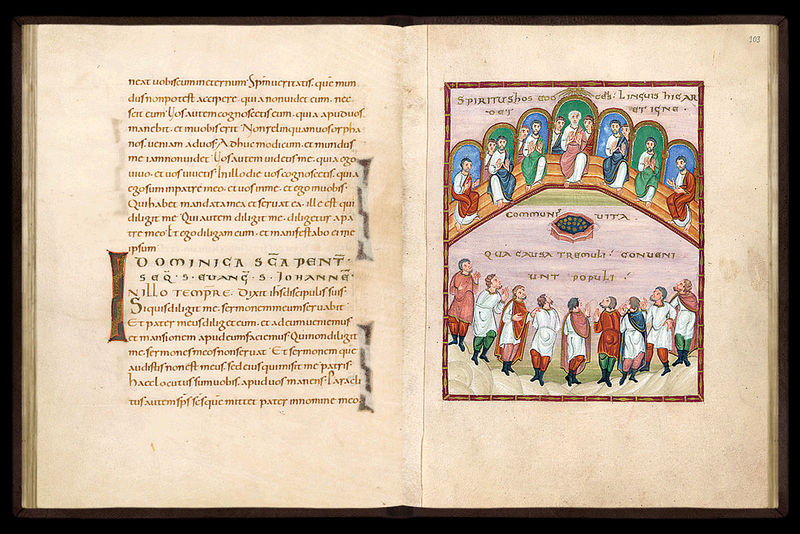
Titel: Egbert- Codex (Codex Egberti)
Institution: Trier, Stadtbibliothek/Stadtarchiv
Schlagwörter: blau, grün, sitzen, männer, säulen, rot, versammlung, rahmen, bild, gewand, sitzend, kreis, schrift, bank, buch, illustration, text, volk, abendmahl, jünger, handschrift, latein, apostel, heiliger geist, manuskript, karolingische minuskel, ögen